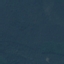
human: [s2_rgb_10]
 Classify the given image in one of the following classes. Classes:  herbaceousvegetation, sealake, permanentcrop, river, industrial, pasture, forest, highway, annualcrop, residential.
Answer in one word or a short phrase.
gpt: Forest